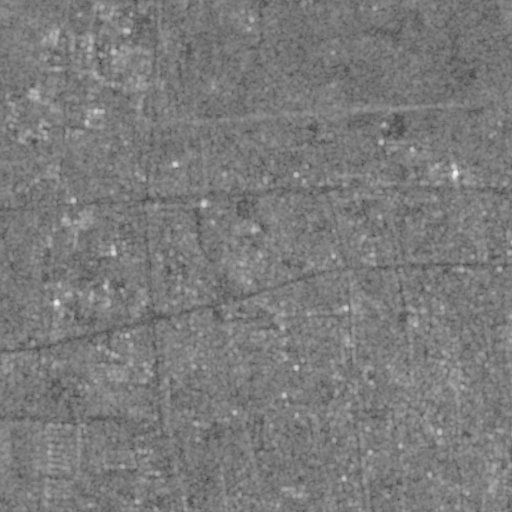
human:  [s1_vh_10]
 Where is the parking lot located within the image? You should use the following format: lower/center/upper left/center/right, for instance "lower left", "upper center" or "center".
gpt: The parking lot is located in the upper center of the image.
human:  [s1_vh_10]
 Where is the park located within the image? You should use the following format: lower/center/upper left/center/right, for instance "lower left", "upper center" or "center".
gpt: There is no park in the image.

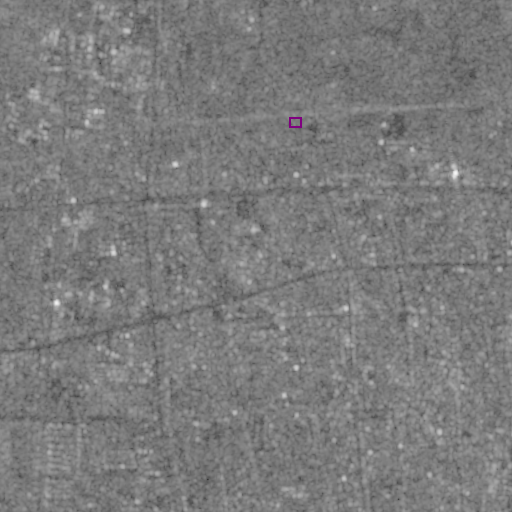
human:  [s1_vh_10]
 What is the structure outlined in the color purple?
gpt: The structure outlined in purple is a power substation.
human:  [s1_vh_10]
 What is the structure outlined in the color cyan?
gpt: There is no cyan outline.